Field crop: maize
Growth stage: 2
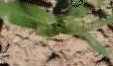
Species: maize